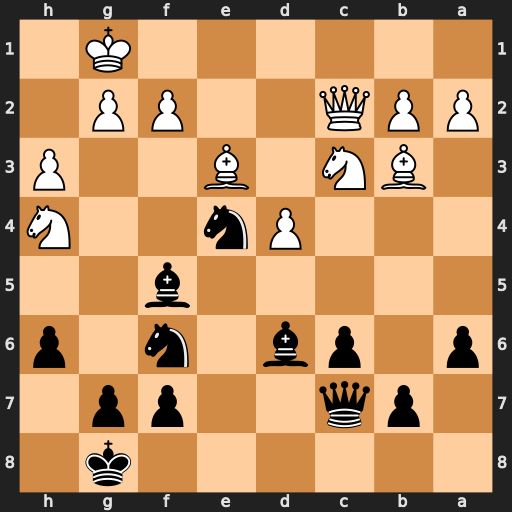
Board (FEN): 6k1/1pq2pp1/p1pb1n1p/5b2/3Pn2N/1BN1B2P/PPQ2PP1/6K1
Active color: b
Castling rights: -
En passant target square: -
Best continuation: Bh2+ Kh1 Ng3+ fxg3 Bxc2